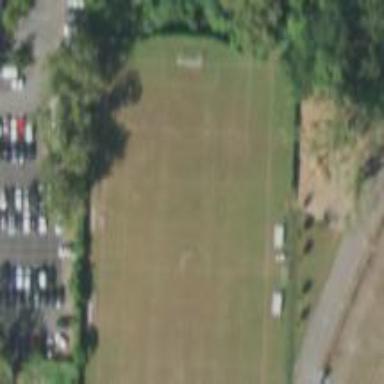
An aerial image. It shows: Soccer pitch for outdoor sports and leisure activities.